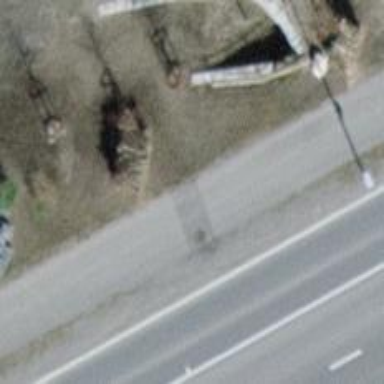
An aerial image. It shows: Asphalt path.